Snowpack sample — Rabbit Ears Pass, Jackson County, Colorado, USA (12/17/25, 1:08 PM MST)
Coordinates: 40.387, -106.625
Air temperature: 34 °F
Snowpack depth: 46 cm
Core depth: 20 cm
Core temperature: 24.8 °F
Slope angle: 6°, slope face: 165°
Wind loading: medium
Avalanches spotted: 0
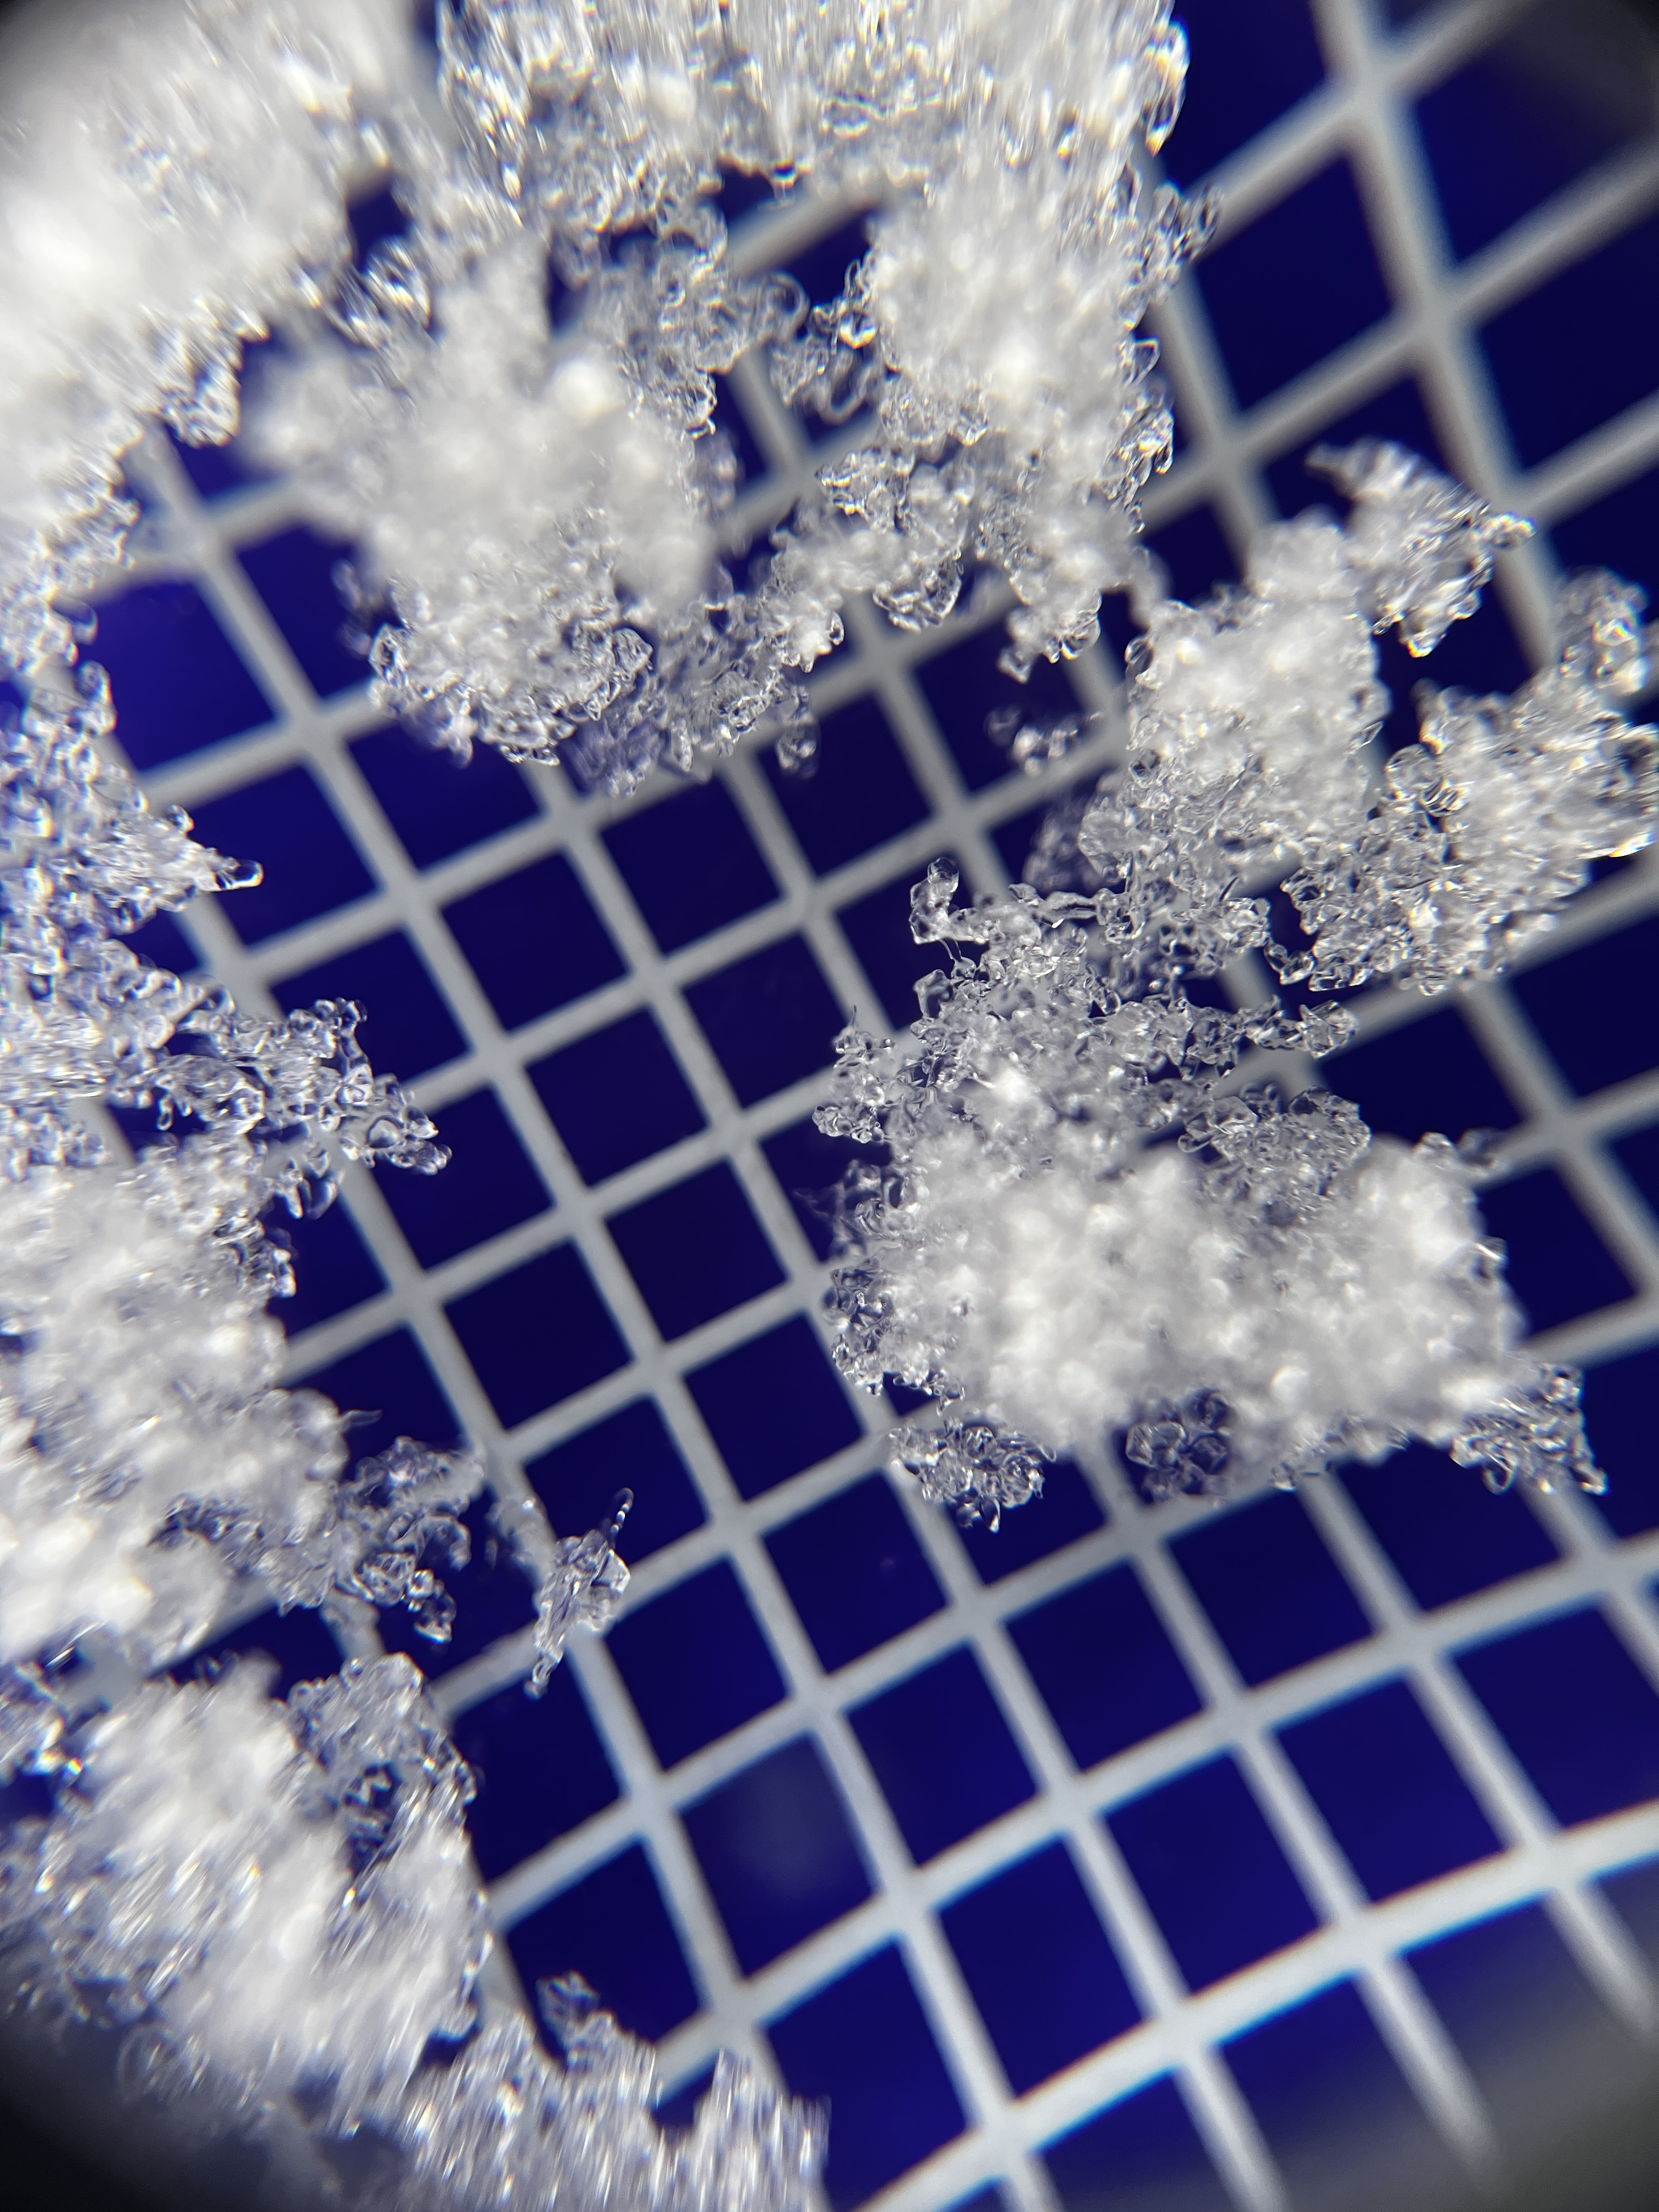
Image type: magnified_profile
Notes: No avalanches spotted nearby, although collected in a meadowy area with minimal risk on this face of the pass.